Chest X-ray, PA view. Patient: 31 years old, sex F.
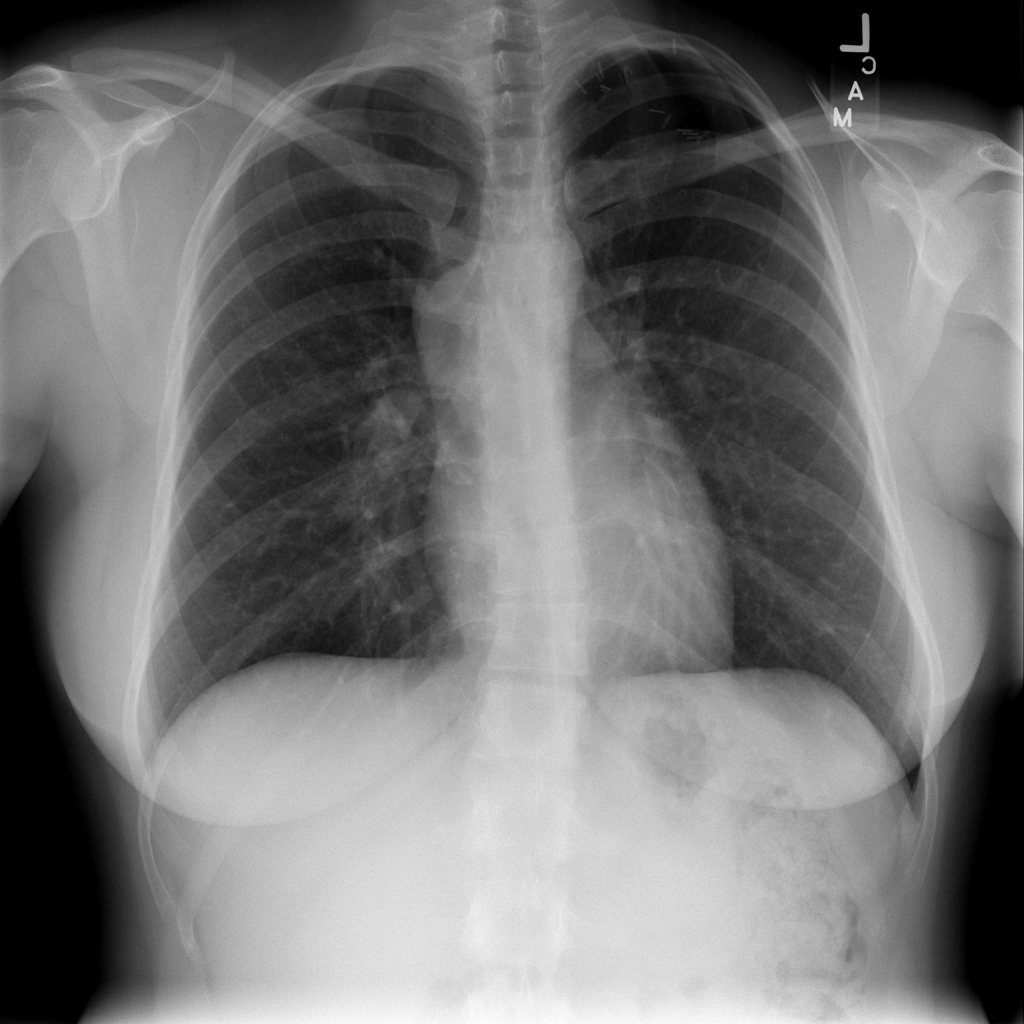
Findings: Mass